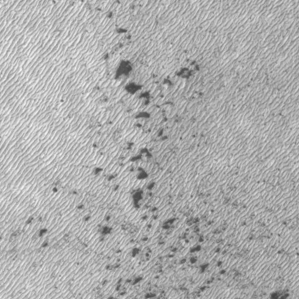
Label: frost